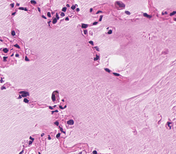
Tumor epithelial tissue: no
Tumor-associated stroma tissue: no
Normal tissue: yes